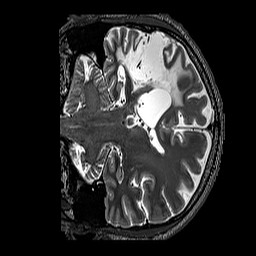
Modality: T2w
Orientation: coronal
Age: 50
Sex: male
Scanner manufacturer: siemens
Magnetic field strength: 3 T
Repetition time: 3.2 s
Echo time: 0.567 s